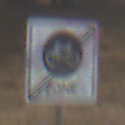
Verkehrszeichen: EndeFahrradzone
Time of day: MorningAfternoon
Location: Outdoor (Nature)
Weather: PartlyCloudy
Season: NotSpecified
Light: Natural